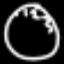
Label: clock